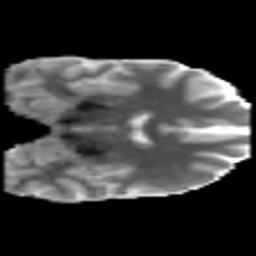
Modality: MD
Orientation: coronal
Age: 31
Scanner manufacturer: philips
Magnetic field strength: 3 T
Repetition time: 8.6 s
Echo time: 0.127 s